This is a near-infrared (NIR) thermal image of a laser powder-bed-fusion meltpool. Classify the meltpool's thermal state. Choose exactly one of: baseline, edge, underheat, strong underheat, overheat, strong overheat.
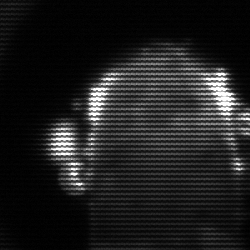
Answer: baseline